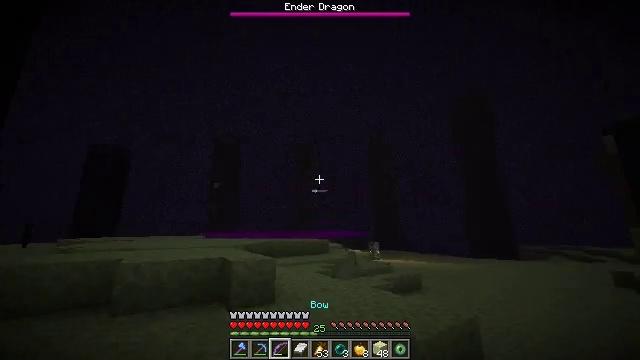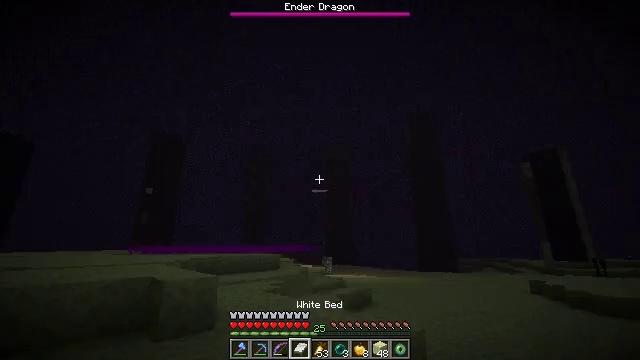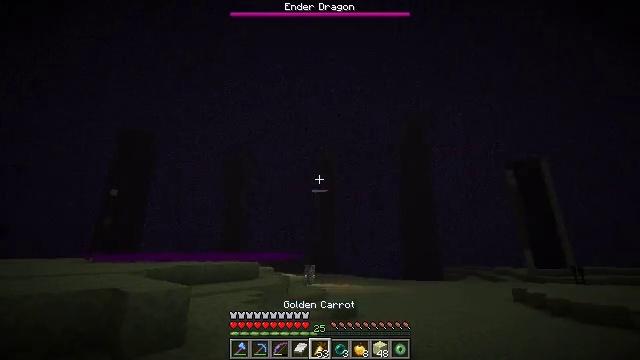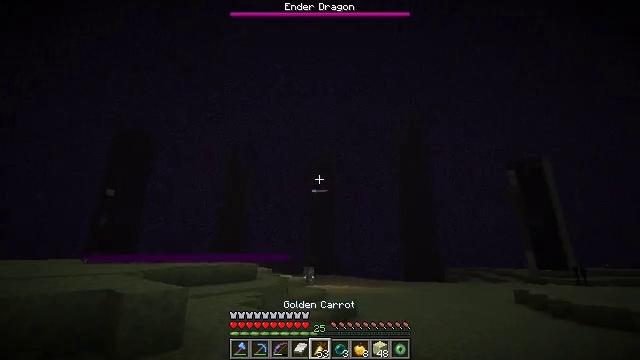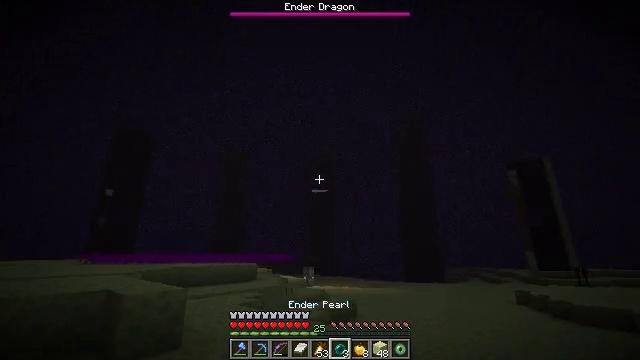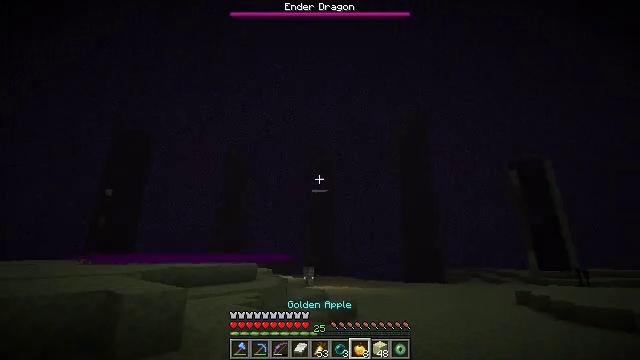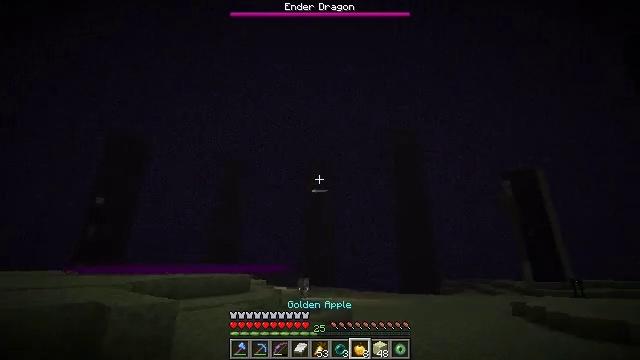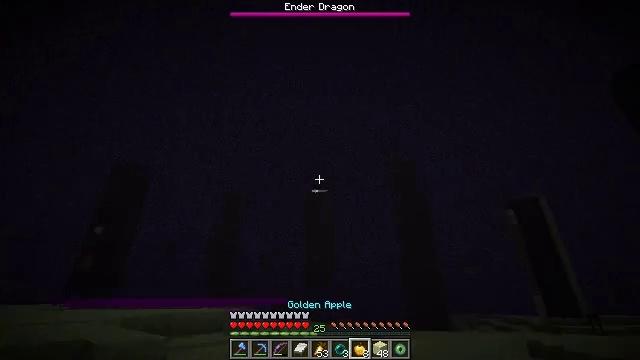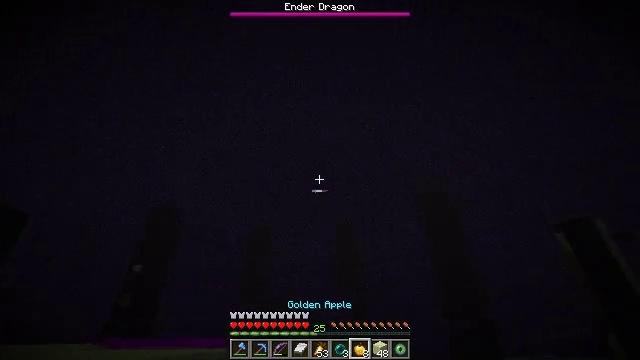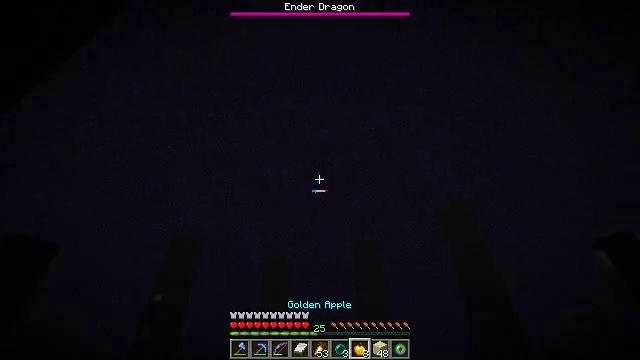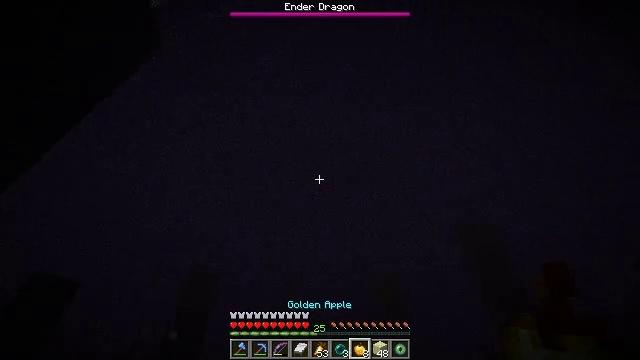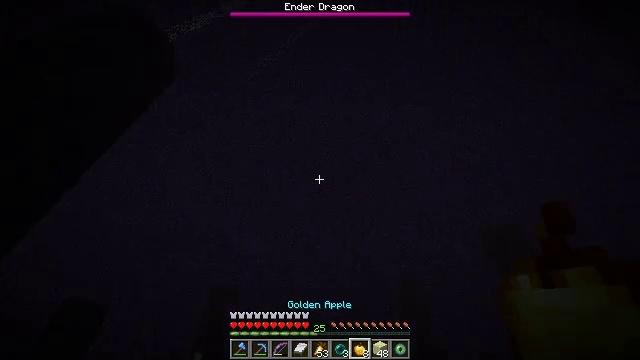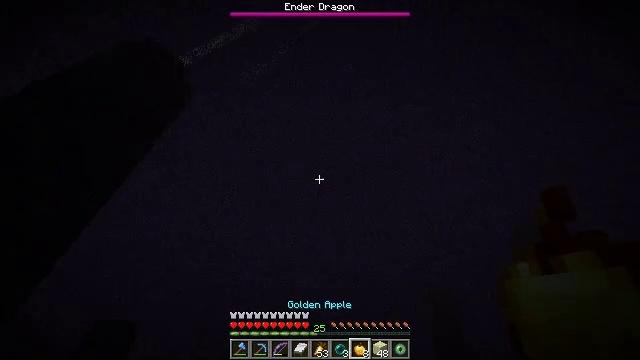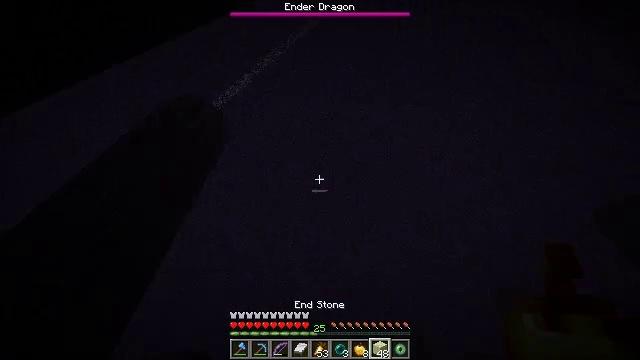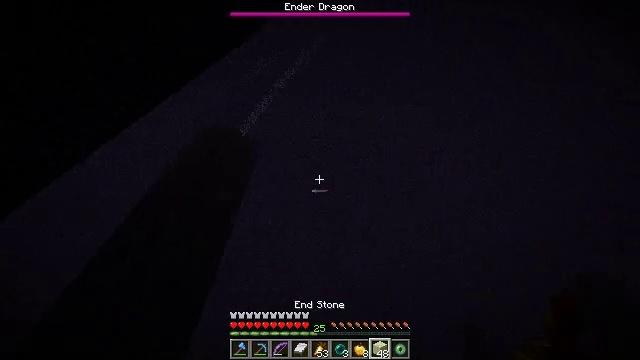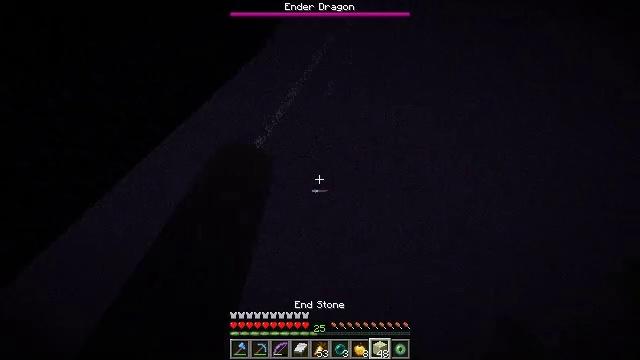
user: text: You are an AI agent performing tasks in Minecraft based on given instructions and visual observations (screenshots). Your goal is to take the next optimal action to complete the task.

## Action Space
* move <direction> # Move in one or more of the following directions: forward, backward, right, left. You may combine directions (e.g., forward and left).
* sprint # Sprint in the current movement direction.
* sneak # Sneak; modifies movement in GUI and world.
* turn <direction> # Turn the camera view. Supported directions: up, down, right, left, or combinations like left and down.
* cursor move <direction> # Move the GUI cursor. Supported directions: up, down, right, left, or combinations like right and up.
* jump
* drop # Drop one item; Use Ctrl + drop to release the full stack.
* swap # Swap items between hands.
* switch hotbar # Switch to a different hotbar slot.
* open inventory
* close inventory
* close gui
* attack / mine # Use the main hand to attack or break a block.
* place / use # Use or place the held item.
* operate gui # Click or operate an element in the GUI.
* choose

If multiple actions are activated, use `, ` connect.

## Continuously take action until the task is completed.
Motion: motion action
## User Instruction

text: Collect end stone for your base.
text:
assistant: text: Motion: turn right and up
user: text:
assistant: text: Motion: turn right
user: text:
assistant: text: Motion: no_op
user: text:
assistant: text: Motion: no_op
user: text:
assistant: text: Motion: no_op
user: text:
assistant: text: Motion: turn right and up
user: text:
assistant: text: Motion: turn up
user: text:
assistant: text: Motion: turn left and up
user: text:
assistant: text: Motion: turn left and up
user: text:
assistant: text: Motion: turn left and up
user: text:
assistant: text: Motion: turn left and up
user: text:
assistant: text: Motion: turn left and up
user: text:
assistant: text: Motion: turn left and up
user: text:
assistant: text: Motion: turn left and up
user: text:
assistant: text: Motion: turn left and up
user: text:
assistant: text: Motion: turn left
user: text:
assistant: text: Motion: turn left and down
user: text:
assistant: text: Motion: move right, turn left and down
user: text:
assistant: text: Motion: move forward and move right
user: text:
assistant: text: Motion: move forward and move right
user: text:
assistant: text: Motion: move forward and move right, turn left and down
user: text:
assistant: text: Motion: move forward
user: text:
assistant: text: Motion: move forward
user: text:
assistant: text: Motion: move forward, turn left and up
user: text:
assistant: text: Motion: move forward, turn left and up
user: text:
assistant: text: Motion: turn left and up
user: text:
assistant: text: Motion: no_op
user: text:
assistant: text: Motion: no_op
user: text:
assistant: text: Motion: turn right and up
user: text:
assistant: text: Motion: turn right and up